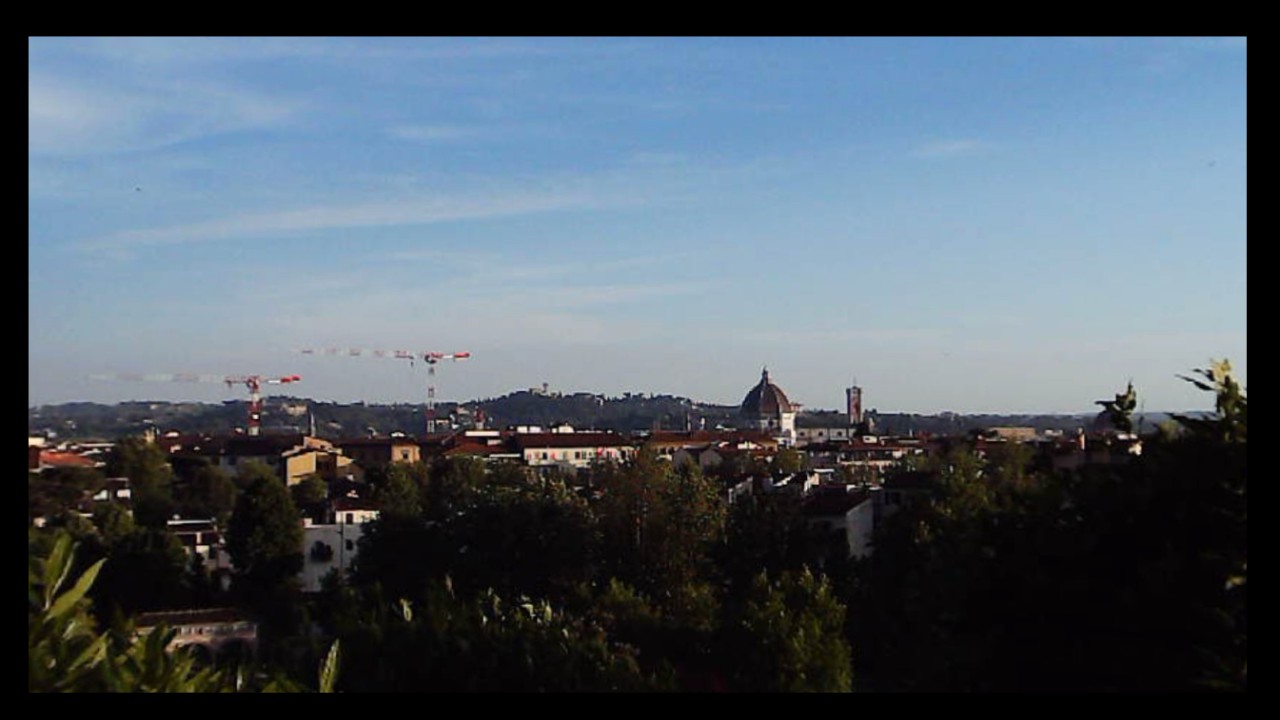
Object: Betafpv air75